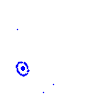
Particle: electron